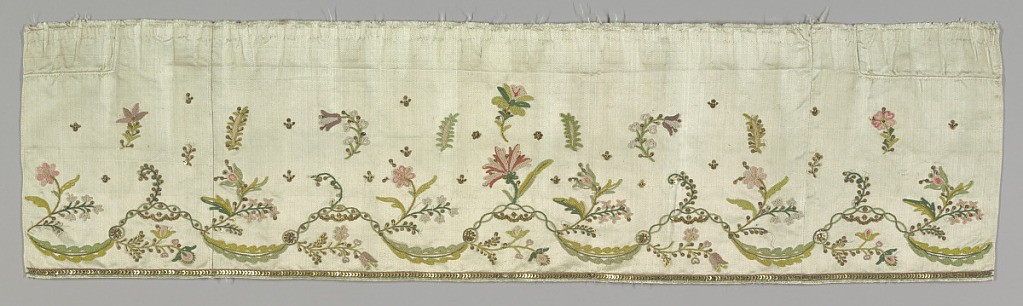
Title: Border
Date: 1750–1800
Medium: silk. metallic Technique: embroidery using chain stitch with attached sequins on plain weave
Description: Rectangular border of swags and detached floral sprigs on an off-white foundation fabric.